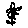
Label: flower